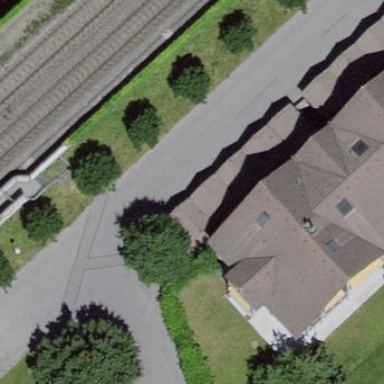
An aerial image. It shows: Group of garages.